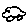
Label: car